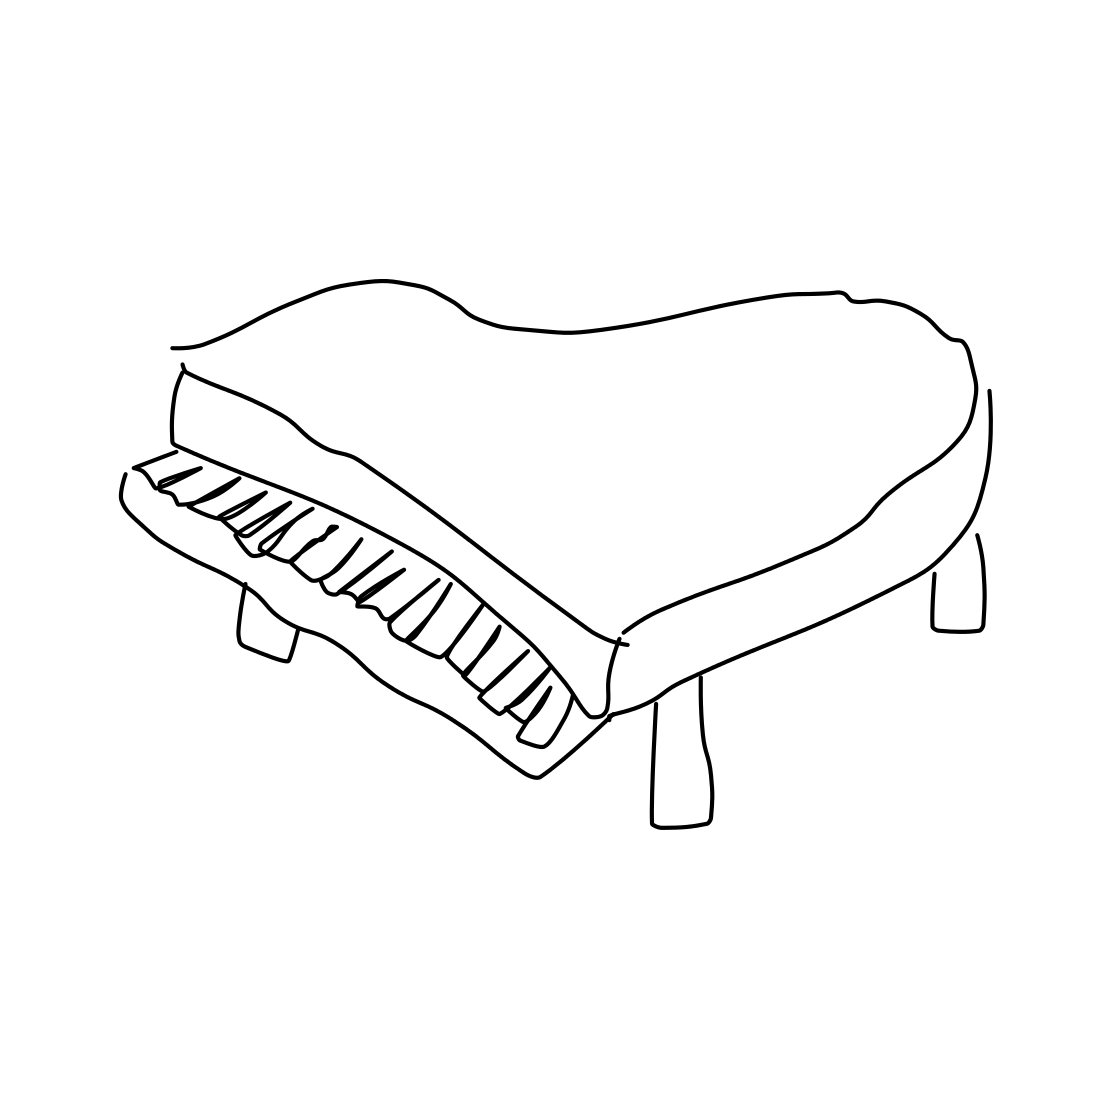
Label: piano